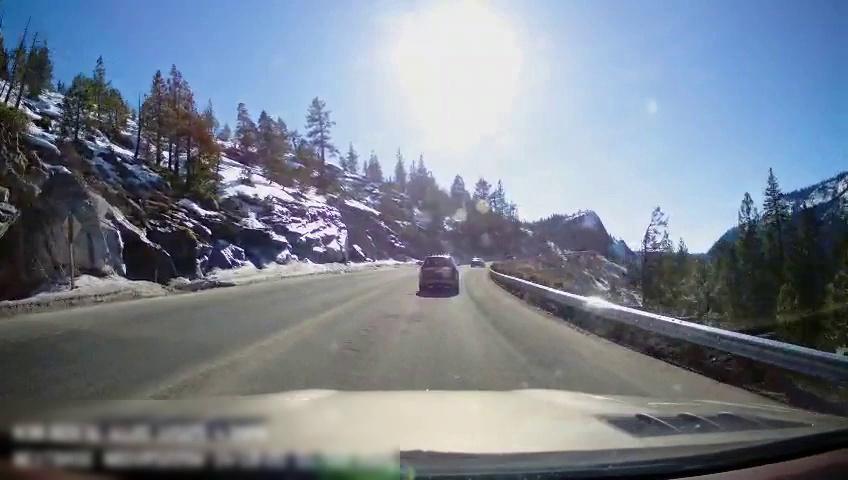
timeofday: Day
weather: Sunny
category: Drivable Space
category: Vehicles | SUV
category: Vehicles | Car